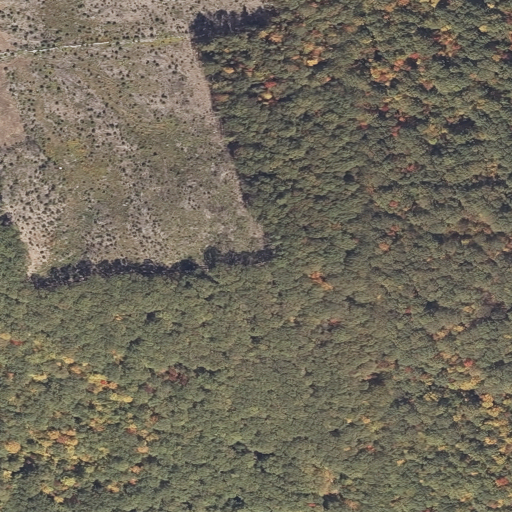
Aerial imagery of mountain in Maine named Heath Hill containing deciduous forest, grassland, and mixed forest